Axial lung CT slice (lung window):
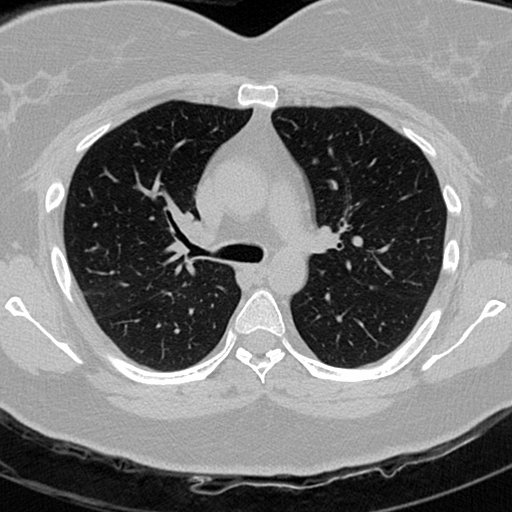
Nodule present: no